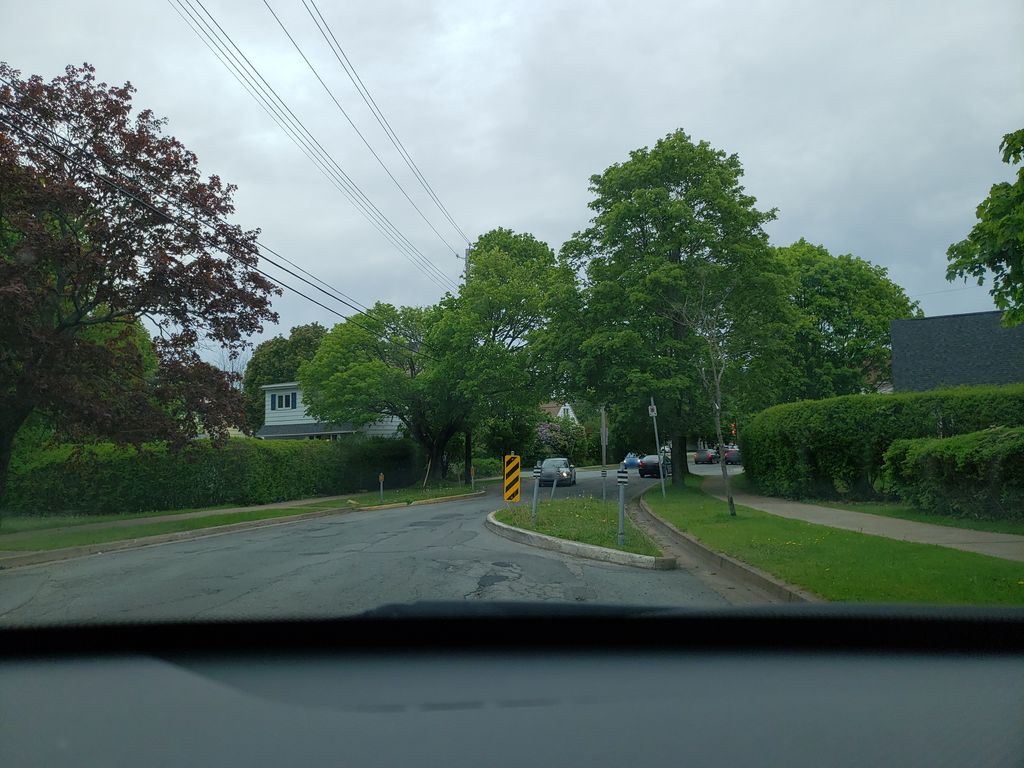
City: halifax